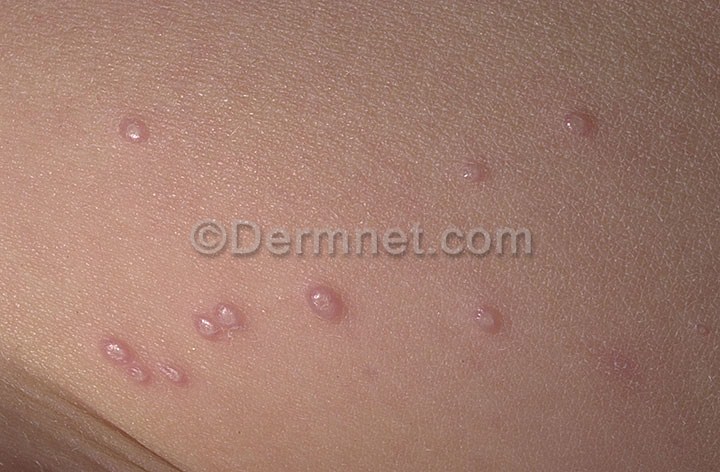
Disease: Warts Molluscum and other Viral Infections